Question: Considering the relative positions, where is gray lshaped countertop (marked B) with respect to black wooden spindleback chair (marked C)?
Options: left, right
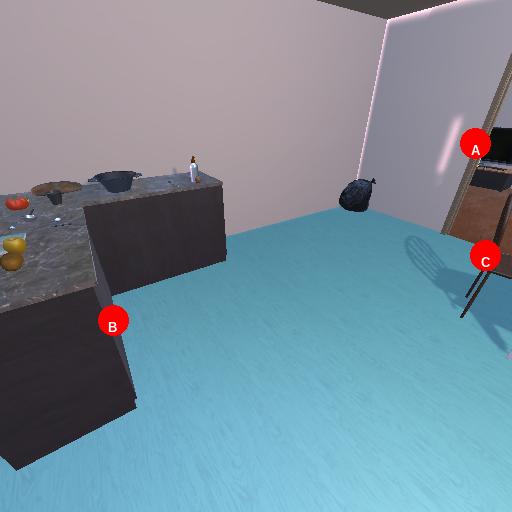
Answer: left